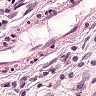
Metastatic tissue present: no